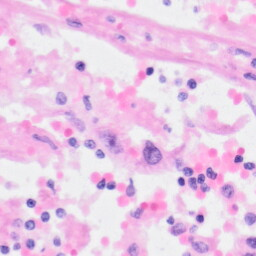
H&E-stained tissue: Kidney